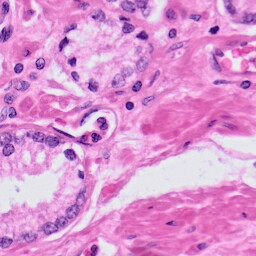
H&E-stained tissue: Prostate